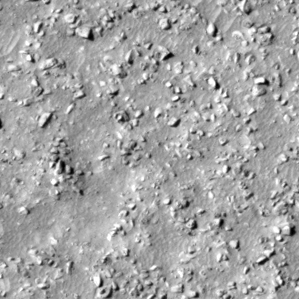
Label: non_frost